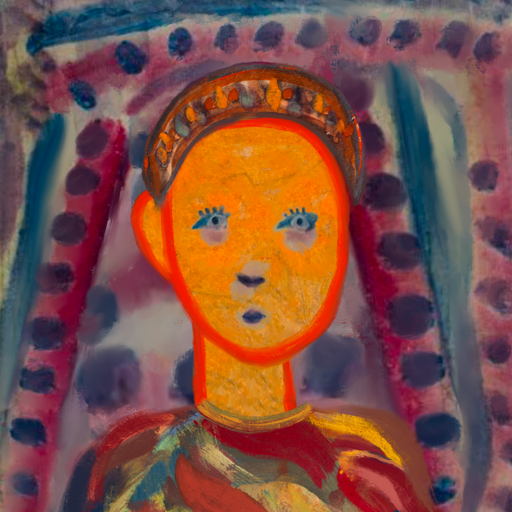
Background: HillGirl, Head And Neck Front: Sisters, Face Front: Hill_Girl, Bust: Mother_And_Son_Son, Hair Front: Blank, Head Accessory: Hypocrite, Second Necklace: Blank, Necklace: Mother_And_Son_Son, Baby: Blank